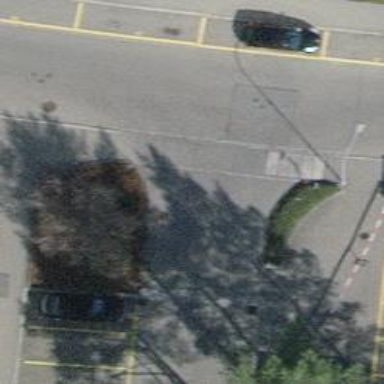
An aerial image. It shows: Traffic calming table.